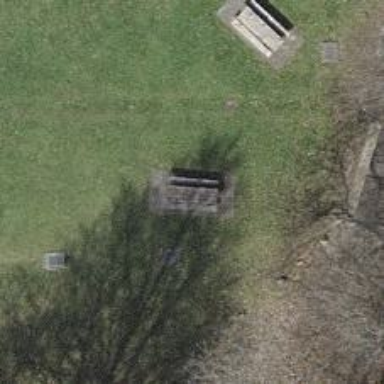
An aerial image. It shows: Picnic table located in leisure land area.